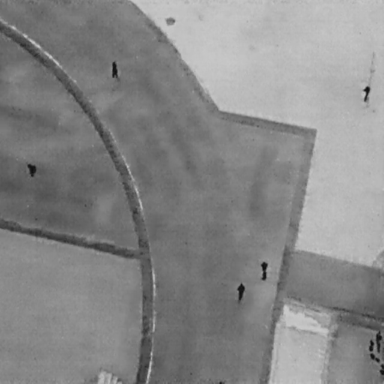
There is a DontCare in the infrared image.